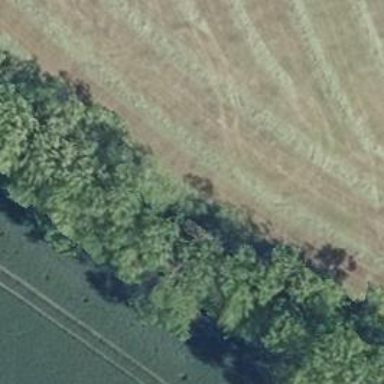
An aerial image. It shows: Row of deciduous broadleaved trees.